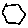
Label: hexagon